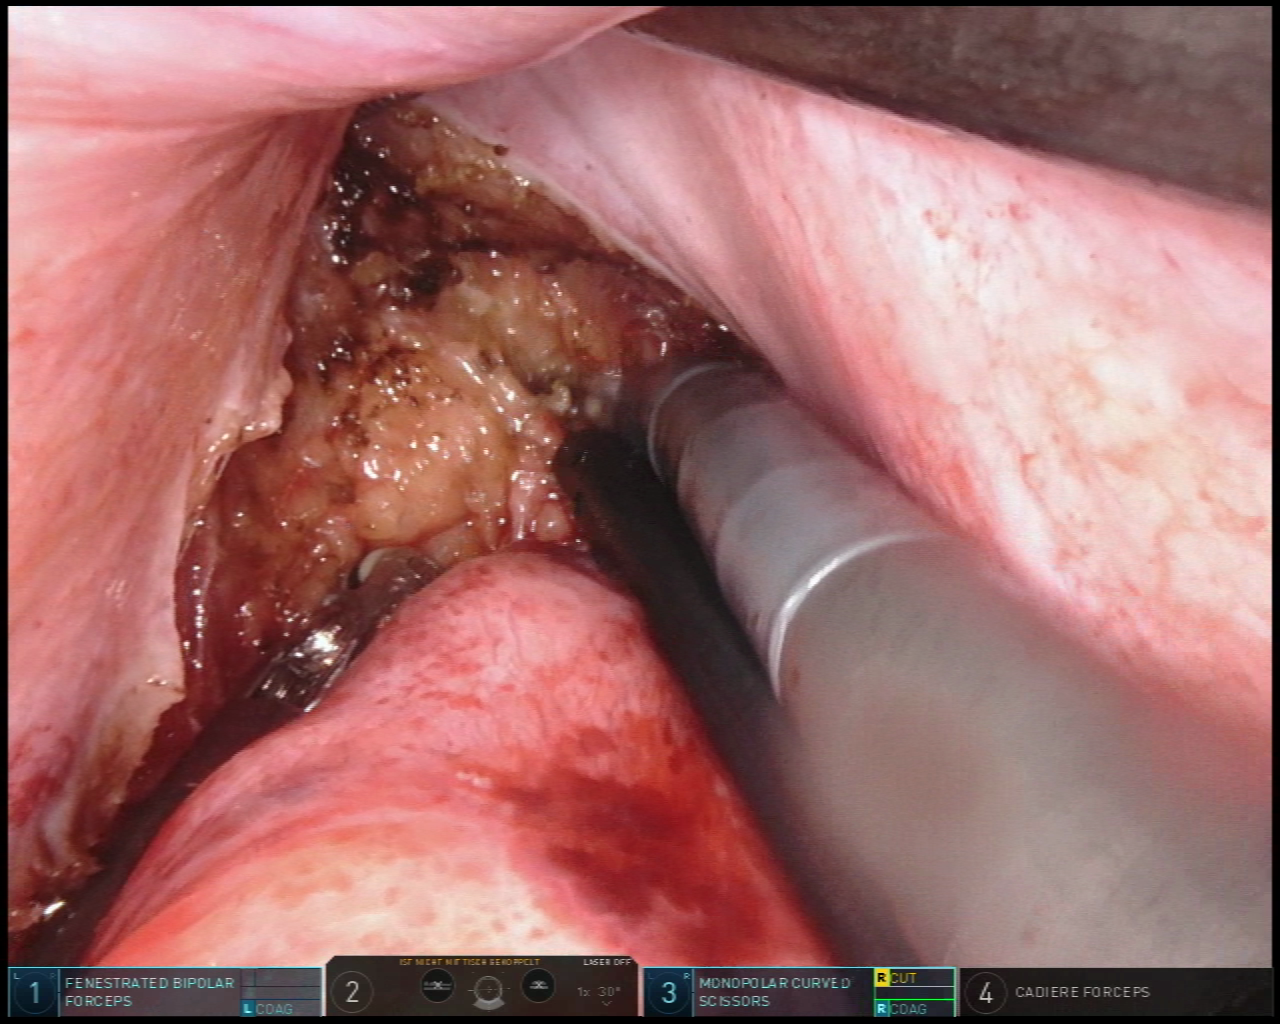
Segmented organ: vesicular_glands
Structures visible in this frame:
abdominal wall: no
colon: no
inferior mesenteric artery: no
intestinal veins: no
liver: no
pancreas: no
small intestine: no
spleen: no
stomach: no
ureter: no
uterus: no
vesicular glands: yes